Field crop: maize
Growth stage: 2
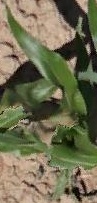
Species: maize